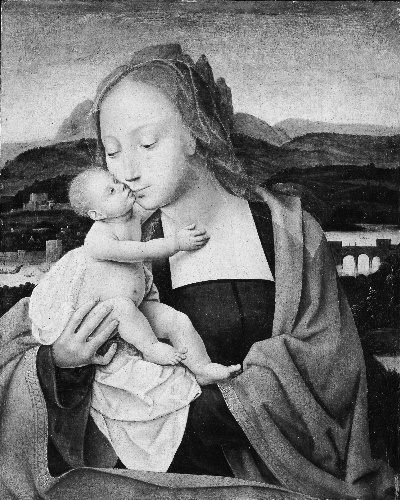
Title: Virgin and Child
Artist: Master of the Mansi Magdalen
Artist bio: Netherlandish, active first quarter 16th century
Object type: Painting
Classification: Paintings
Medium: Oil on wood
Dimensions: 19 1/8 x 15 1/4 in. (48.6 x 38.7 cm)
Department: European Paintings
Credit line: Bequest of William H. Herriman, 1920
Accession year: 1921
Repository: Metropolitan Museum of Art, New York, NY
Tags: Madonna and Child